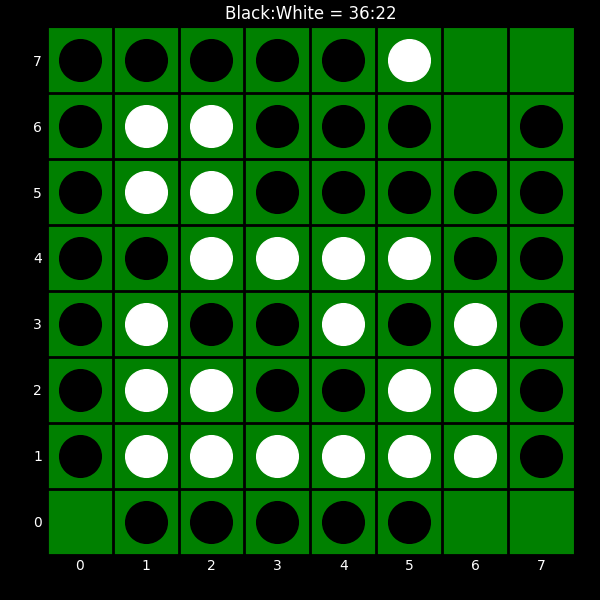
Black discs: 36
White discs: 22